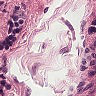
Metastatic tissue present: no